Brain MRI, t2w sequence, axial 2D slice.
Patient: age 46, sex F, weight 90 kg, height 1.9 m
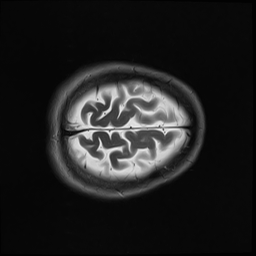